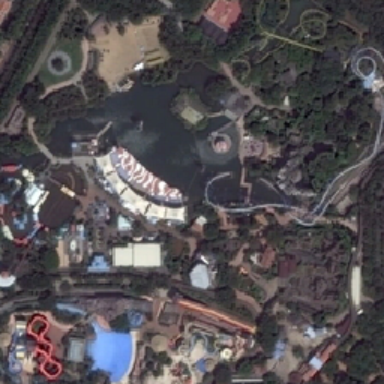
The park covers a wide area .